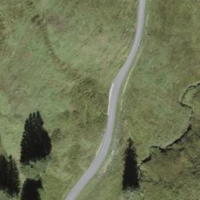
EUNIS habitat code: 23
Species observed at this site:
Orchis mascula
Campanula barbata